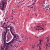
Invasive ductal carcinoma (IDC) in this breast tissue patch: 0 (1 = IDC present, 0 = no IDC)